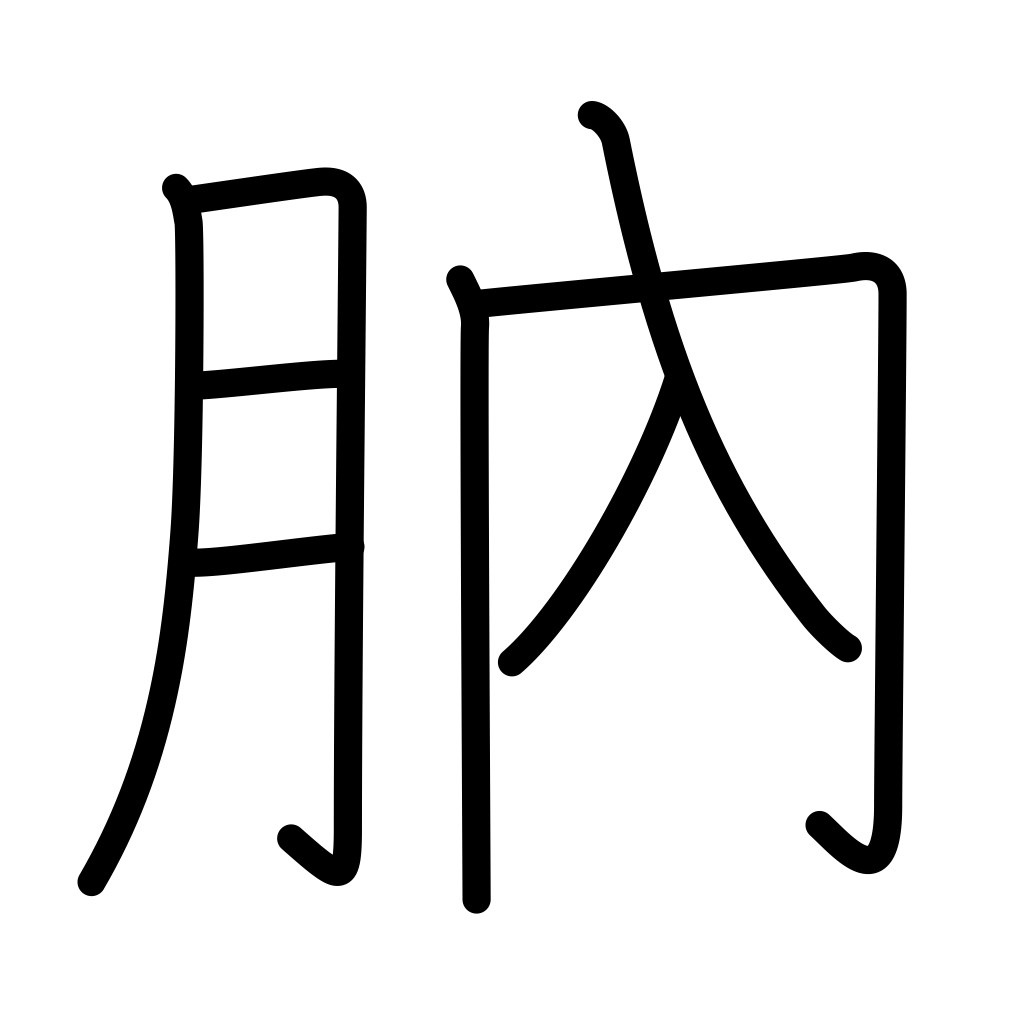
Meaning: new moon